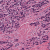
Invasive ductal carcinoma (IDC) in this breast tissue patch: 1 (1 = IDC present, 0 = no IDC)